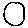
Label: moon